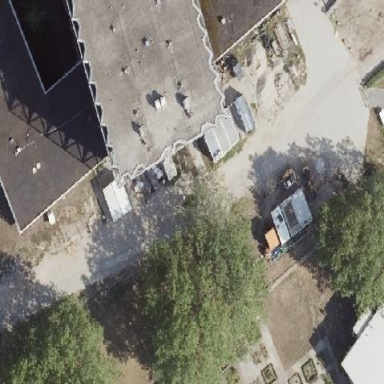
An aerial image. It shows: Part of building.